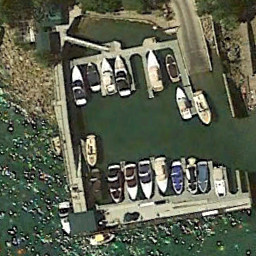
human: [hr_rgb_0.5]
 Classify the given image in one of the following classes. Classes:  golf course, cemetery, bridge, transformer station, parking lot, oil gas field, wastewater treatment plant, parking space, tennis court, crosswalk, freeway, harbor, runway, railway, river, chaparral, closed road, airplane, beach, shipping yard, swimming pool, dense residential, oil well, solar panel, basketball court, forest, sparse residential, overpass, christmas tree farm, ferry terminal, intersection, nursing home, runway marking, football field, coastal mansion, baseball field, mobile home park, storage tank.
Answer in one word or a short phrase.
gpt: ferry terminal